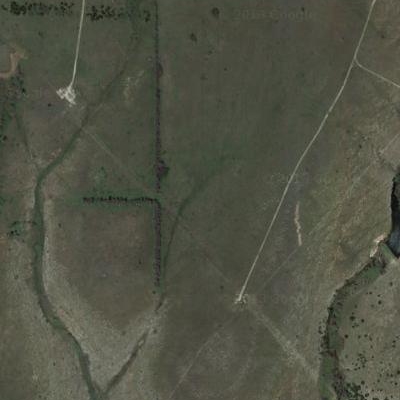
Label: Grass